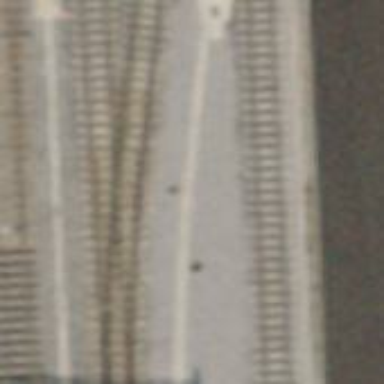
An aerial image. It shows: Narrow-gauge railway with 1 track. The tracks are electrified with contact line.